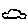
Label: car